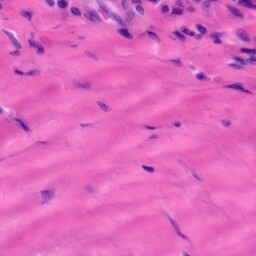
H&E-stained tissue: Tonsil